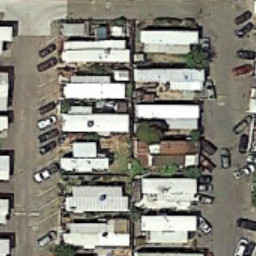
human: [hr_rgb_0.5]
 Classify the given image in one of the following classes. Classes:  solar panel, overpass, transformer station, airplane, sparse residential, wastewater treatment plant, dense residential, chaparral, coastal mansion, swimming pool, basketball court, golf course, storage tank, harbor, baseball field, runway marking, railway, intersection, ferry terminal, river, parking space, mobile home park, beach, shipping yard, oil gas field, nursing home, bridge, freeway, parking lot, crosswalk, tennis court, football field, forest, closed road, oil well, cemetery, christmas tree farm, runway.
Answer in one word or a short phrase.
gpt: mobile home park